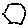
Label: hexagon